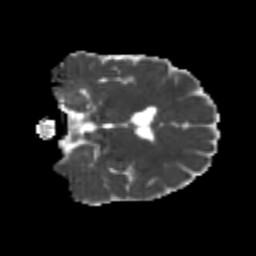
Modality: MD
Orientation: coronal
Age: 22
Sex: male
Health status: healthy
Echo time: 0.074 s